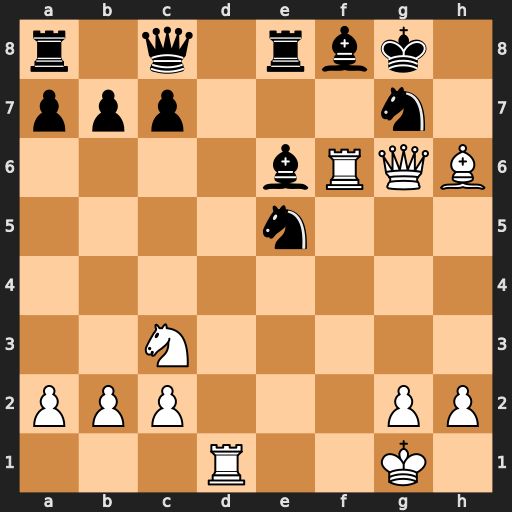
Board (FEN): r1q1rbk1/ppp3n1/4bRQB/4n3/8/2N5/PPP3PP/3R2K1
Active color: w
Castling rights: -
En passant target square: -
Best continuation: Rxf8+ Rxf8 Qxg7#